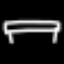
Label: bed